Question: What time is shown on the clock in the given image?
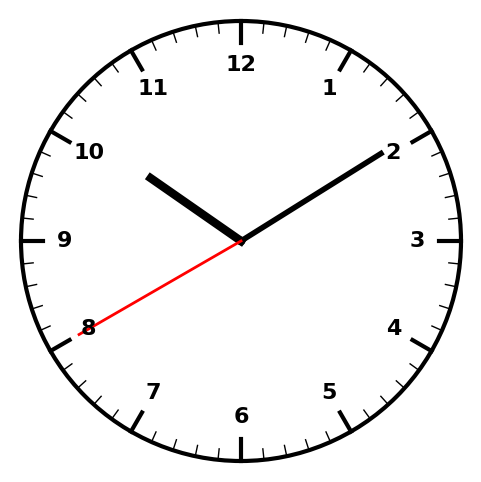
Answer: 10:09:40